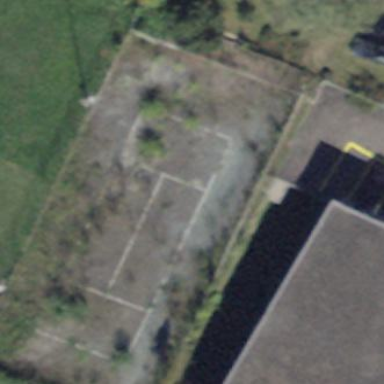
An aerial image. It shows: Tennis court on pitch.